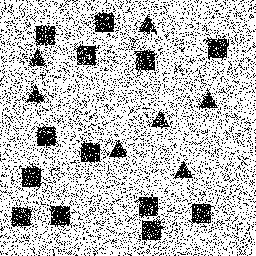
Squares: 13
Triangles: 7
Stars: 0
Total shapes: 20